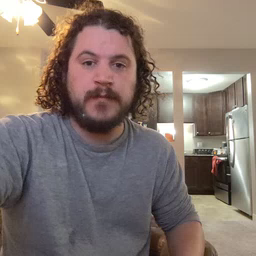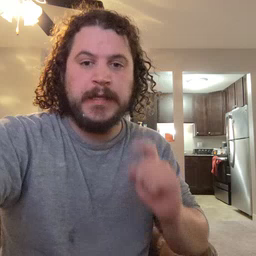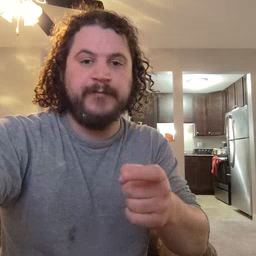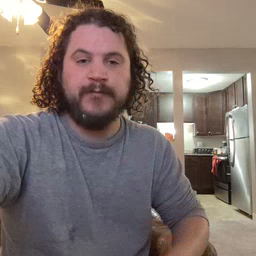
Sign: gift